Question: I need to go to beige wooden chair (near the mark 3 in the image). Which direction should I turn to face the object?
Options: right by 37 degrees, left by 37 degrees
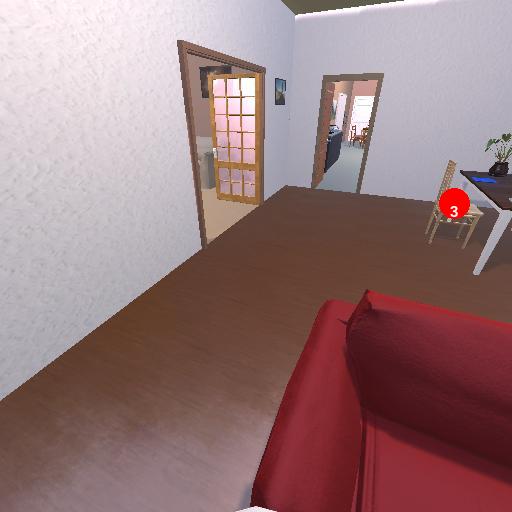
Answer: right by 37 degrees